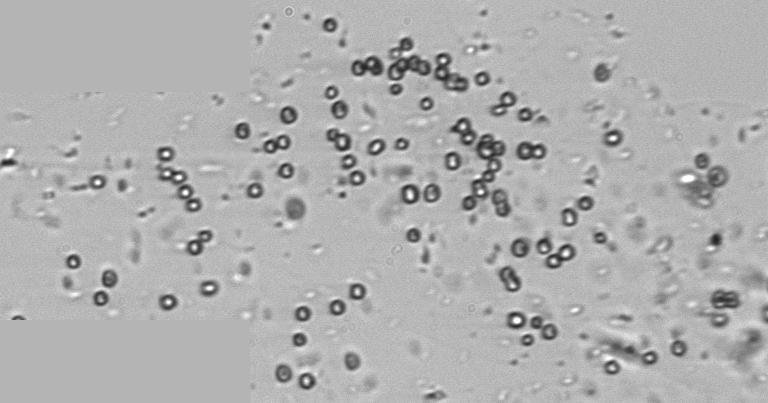
Label: Phaeocystis